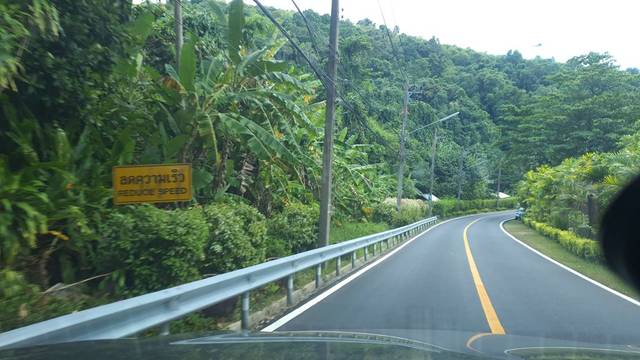
Region: Thailand
Coordinates: 8.048, 98.278